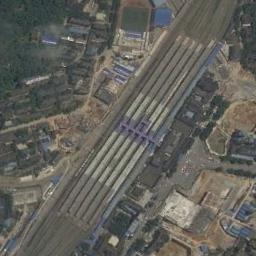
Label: railway_station